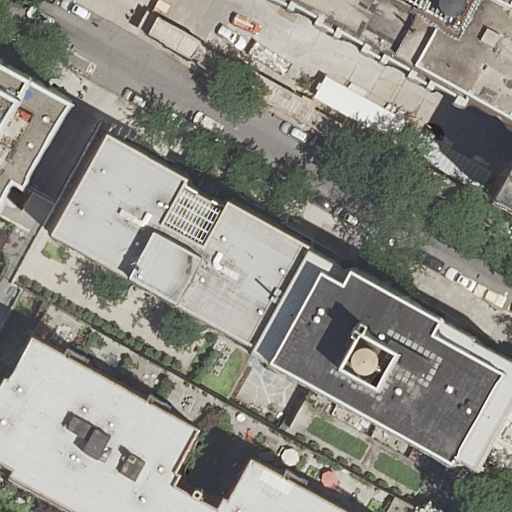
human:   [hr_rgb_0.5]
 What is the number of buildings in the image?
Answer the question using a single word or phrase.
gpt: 7

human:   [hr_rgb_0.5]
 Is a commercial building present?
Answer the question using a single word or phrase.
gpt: no

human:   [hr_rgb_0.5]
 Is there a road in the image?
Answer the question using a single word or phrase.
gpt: yes

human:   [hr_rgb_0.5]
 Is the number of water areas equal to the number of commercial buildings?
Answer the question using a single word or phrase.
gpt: yes

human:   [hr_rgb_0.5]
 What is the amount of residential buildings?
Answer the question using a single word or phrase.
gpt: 7

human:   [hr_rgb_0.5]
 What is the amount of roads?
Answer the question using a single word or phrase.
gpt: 1

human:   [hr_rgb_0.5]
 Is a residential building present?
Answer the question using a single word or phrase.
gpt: yes

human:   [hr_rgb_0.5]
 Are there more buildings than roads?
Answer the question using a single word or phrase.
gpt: yes

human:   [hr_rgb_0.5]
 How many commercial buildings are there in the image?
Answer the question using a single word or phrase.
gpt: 0

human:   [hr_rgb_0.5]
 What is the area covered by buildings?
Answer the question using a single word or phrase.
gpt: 5702m2

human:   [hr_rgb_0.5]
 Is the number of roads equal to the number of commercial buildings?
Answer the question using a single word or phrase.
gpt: no

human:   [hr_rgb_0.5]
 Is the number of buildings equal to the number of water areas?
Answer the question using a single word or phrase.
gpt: no

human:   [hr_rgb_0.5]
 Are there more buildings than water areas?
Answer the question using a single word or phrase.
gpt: yes

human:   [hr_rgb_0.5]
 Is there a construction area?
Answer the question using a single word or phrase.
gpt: no

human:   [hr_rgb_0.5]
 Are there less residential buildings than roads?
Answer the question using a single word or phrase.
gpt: no

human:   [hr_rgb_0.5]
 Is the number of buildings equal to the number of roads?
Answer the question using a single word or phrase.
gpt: no

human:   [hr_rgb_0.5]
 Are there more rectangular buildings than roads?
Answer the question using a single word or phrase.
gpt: yes

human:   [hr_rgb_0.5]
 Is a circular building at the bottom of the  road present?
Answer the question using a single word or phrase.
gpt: no

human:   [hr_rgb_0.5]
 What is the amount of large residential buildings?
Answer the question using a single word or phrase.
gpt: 3

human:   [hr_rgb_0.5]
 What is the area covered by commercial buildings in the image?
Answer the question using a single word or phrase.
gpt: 0m2

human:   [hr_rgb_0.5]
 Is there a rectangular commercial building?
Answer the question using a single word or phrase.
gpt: no

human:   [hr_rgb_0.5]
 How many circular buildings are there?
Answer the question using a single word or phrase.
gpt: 0

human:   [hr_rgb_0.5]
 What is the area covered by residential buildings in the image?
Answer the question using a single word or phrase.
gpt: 5702m2

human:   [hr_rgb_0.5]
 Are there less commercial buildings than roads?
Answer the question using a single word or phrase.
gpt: yes

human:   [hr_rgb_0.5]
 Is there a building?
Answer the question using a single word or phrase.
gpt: yes

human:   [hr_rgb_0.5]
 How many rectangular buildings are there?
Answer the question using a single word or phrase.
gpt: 3

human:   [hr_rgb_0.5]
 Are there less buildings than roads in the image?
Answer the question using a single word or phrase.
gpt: no

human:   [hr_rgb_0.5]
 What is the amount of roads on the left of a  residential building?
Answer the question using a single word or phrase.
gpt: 1

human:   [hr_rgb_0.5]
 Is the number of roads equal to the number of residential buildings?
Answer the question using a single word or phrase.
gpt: no

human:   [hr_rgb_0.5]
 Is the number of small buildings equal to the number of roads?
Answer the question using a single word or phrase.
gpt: yes

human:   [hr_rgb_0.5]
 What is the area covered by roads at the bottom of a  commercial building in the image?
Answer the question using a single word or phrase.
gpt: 0m2

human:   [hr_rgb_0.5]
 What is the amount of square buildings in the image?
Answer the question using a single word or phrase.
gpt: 0

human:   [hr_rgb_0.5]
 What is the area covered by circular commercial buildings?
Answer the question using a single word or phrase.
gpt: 0m2

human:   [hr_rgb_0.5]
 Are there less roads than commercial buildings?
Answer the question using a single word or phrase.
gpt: no

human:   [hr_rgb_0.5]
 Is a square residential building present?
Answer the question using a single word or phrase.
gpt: no

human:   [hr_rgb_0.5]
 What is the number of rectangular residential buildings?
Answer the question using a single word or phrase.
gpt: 3

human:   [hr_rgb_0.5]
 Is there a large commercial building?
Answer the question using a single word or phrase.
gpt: no

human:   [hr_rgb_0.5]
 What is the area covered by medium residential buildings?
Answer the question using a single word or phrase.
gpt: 544m2

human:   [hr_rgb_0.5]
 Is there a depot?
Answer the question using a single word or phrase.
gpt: no

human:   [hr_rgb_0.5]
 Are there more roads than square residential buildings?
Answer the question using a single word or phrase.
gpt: yes

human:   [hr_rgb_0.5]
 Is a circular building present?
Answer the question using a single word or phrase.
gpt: no

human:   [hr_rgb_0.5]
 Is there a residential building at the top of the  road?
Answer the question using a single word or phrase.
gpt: yes

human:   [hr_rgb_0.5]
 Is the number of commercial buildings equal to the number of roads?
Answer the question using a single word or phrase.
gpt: no

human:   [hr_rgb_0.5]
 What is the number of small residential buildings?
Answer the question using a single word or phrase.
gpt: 1

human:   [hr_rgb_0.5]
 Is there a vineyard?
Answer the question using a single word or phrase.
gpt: no

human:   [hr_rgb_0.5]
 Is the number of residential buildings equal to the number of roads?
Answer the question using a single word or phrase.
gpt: no

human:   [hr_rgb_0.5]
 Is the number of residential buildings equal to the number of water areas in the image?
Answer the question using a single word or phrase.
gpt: no

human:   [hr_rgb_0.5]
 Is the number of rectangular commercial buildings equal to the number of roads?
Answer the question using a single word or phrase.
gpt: no

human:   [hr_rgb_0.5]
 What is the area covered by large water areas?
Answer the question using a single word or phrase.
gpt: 0m2

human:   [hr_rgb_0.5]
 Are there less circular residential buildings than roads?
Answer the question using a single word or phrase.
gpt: yes

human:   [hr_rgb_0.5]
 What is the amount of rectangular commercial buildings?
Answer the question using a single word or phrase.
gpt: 0

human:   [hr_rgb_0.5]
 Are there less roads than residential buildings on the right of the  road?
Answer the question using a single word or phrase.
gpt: yes

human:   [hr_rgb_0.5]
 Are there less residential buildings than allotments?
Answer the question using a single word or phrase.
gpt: no

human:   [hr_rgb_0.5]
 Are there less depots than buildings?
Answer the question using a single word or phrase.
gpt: yes

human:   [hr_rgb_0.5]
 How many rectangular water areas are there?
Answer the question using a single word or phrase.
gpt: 0

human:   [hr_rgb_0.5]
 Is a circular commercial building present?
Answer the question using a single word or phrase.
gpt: no

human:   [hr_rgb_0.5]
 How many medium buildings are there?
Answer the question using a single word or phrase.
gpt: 3

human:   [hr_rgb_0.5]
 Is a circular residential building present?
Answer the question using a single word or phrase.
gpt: no

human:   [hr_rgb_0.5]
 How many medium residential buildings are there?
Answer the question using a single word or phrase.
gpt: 3

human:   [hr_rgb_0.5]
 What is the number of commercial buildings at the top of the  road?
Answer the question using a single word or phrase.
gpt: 0

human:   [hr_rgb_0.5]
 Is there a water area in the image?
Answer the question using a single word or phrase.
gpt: no

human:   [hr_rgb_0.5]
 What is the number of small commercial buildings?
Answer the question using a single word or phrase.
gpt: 0

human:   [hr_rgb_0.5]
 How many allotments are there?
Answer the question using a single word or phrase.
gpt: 0

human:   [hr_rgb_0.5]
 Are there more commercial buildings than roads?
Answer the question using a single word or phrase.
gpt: no